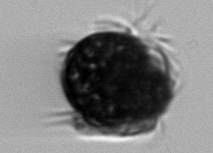
Label: Mesodinium